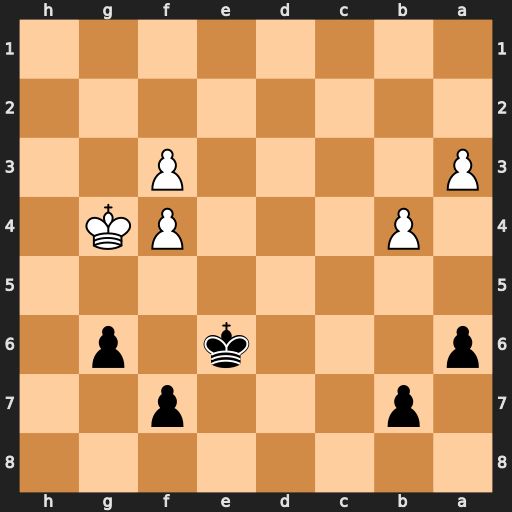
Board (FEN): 8/1p3p2/p3k1p1/8/1P3PK1/P4P2/8/8
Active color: b
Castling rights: -
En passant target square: -
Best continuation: Kf6 a4 b6 a5 b5 f5 gxf5+